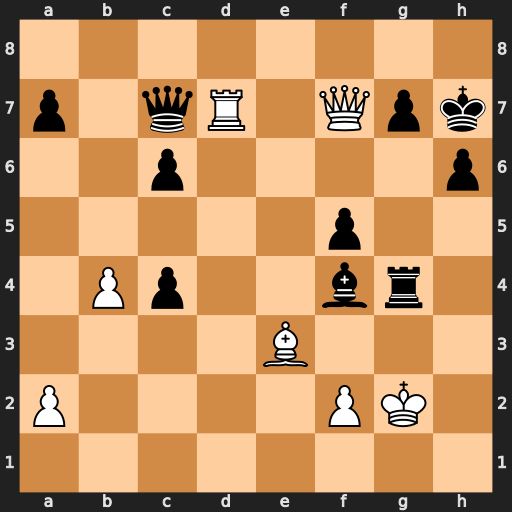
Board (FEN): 8/p1qR1Qpk/2p4p/5p2/1Pp2br1/4B3/P4PK1/8
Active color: w
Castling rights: -
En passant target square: -
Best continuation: Kf3 Qe5 Re7 Qd5+ Qxd5 cxd5 Bxf4